Question:
I have a dataframe that has multiple floats per cell. I need to calculate the mean of each of these cells and have the results put into a new dataframe.
How can I do that in python?
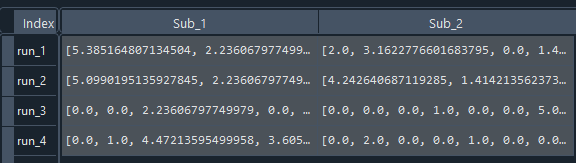
Answer: General solution is elementwise 'mean':
'''
print (df)
Sub_1 Sub_2
0 [1,2,3] [4,5,3]
1 [1,7,3] [4,8,3]
'''
If same values in each column is possible create 3d numpy array and then count 'mean':
'''
arr = np.mean(np.array(df.to_numpy().tolist()), axis=2)
df1 = pd.DataFrame(arr, columns=df.columns, index=df.index)
print (df1)
Sub_1 Sub_2
0 2.000000 4.0
1 3.666667 5.0
df1 = df.applymap(np.mean)
print (df1)
Sub_1 Sub_2
0 2.000000 4.0
1 3.666667 5.0
'''
Or:
'''
df1 = df.explode(['Sub_1','Sub_2']).groupby(level=0).mean()
'''